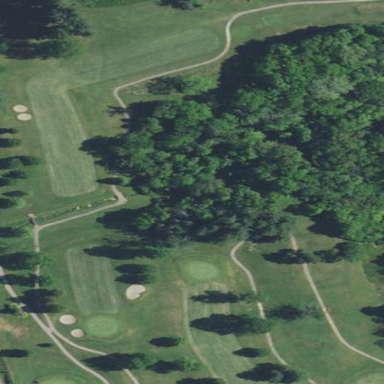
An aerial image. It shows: Golf fairway surrounded by grass.